Question: i want to style a submit button which seems to be rendered abit differently in different browsers.
'''
<p id="lineInput">
<label for="task">Add a Task</label>
<input type="text" name="task" id="task" />
<input type="submit" id="btnSubmit" value="Add" />
</p>
#lineInput {
...
'''
position: relative;
margin: 0px;
}
'''
#btnSubmit {
...
padding: 6px 8px;
margin: 0;
font: 1em/1em Hetilica;
position: absolute;
right: 2px;
top: 3px;
}
'''

notice the add button is too low on chrome when '#btnSubmit' has 'bottom: 3px'. the issue if fixed in chrome with 'bottom: 5px' but in Firefox will be too high
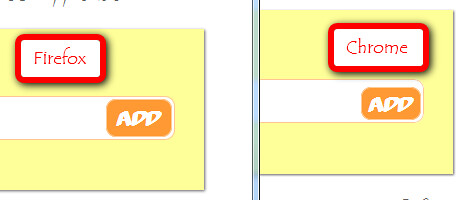
Answer: Try addin this to the top of your css file:
'''
*{
margin:0;
padding:0;
}
'''
That way you can test if there is some default browser padding/margin issue without using some large css reset thingy...
What i can tell you is that i think the problem is that you are wrapping that in '<p></p>' which have default so maybe try reseting that to 0 in your css.
'''
#lineInput{
padding:0;
}
'''
Or just change that paragraph to div.
Maybe that is the solution, but maybe it aint, because you are using absolut positioning...
I have counted the px's and letters in both part of the picture are 15px. In firefox below the letters to the end of the orange part is 11px and in chrom there is 8px. In firefox from top of the letters to the start of the orange part there is 12px and in chrom there is 10px. So that is 5px of difference.
Try this:
'''
#btnSubmit{
height:38px;
padding:0;
}
'''
That will make the button be 38px high and letters will be in top left of the button. Then you could add maybe this:
'''
text-align:center;
padding-top:10px; // or how much is needed to be verticaly centered.
'''